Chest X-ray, PA view. Patient: 54 years old, sex M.
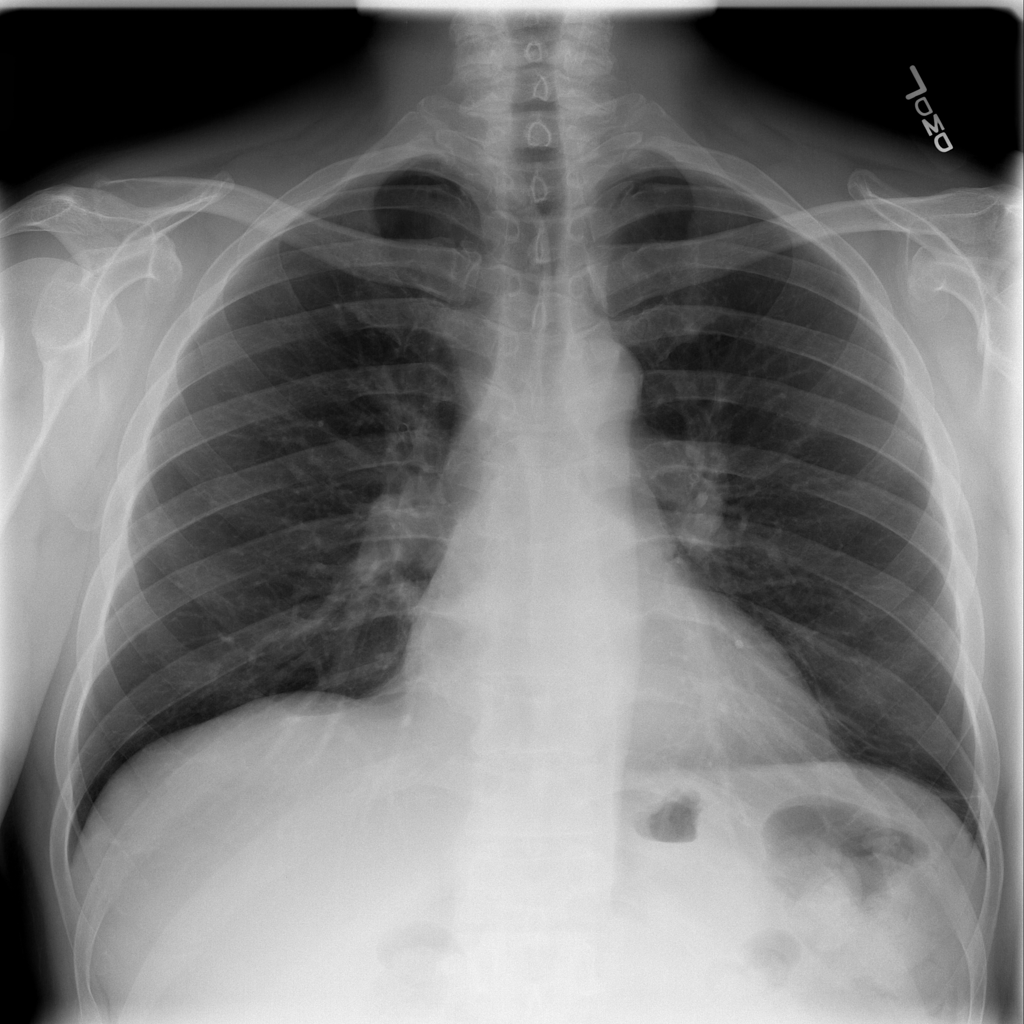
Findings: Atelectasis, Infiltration